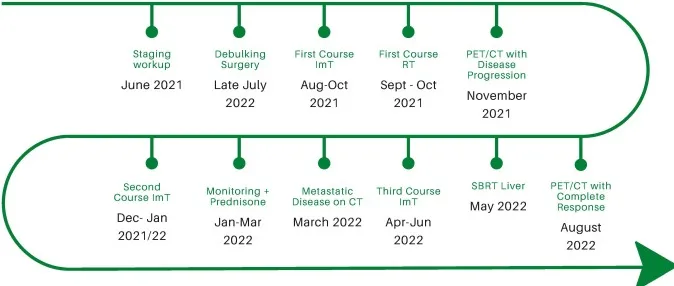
Timeline of disease development and treatment courses.
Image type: chart (chart)